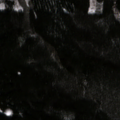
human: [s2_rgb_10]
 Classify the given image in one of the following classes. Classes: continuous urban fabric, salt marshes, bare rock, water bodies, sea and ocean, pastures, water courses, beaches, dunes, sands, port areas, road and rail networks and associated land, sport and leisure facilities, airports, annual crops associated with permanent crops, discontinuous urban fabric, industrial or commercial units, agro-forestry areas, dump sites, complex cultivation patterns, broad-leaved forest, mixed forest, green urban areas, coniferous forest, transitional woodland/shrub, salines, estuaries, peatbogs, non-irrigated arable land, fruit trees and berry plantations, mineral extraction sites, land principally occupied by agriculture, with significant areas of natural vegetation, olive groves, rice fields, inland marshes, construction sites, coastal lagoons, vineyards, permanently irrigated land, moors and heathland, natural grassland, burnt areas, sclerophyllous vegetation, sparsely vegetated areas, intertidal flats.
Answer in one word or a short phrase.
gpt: coniferous forest, mixed forest, transitional woodland/shrub